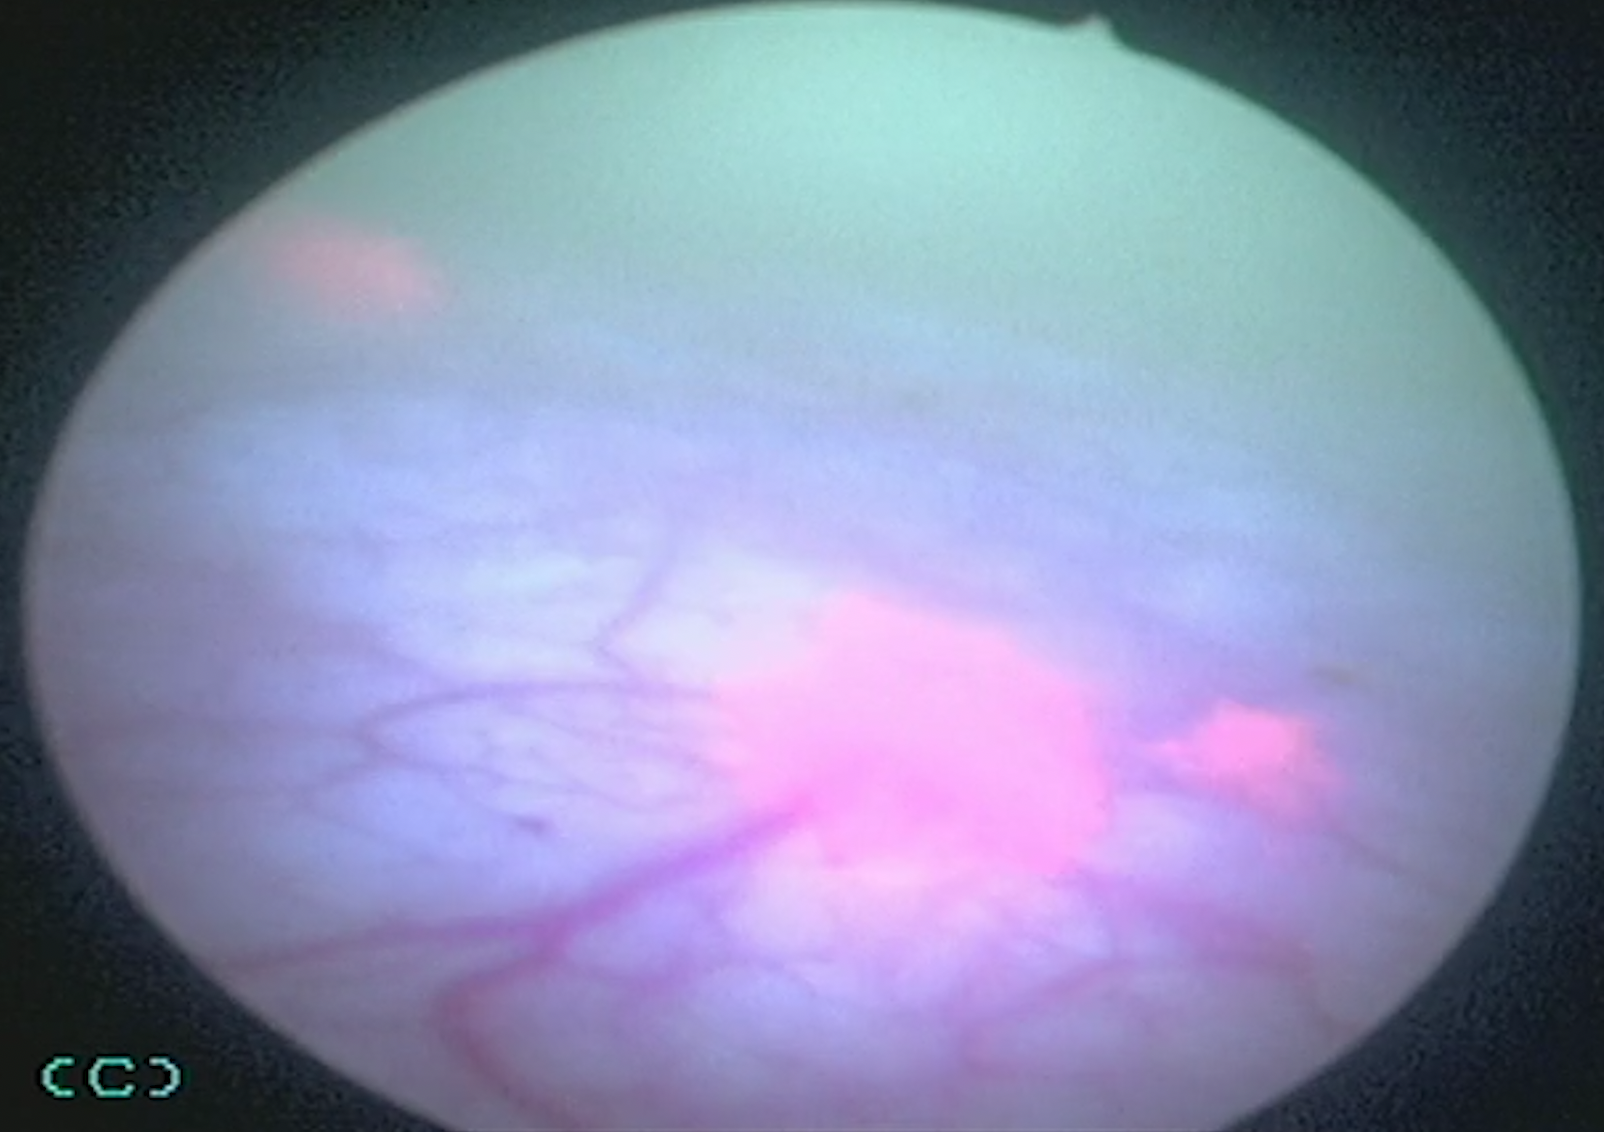
Modality: BLC
Class: Malignant
Subclass: HighGradePapillary
Lesion: L1
Stage: Ta
Morphology: Papillary
Bladder cancer association: Yes